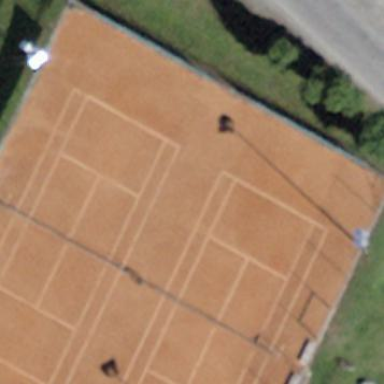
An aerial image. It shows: Tennis court on the leisure land pitch.